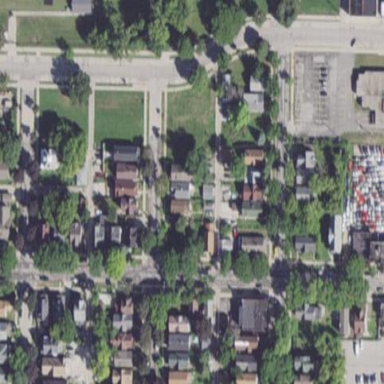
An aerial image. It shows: Sidewalk.